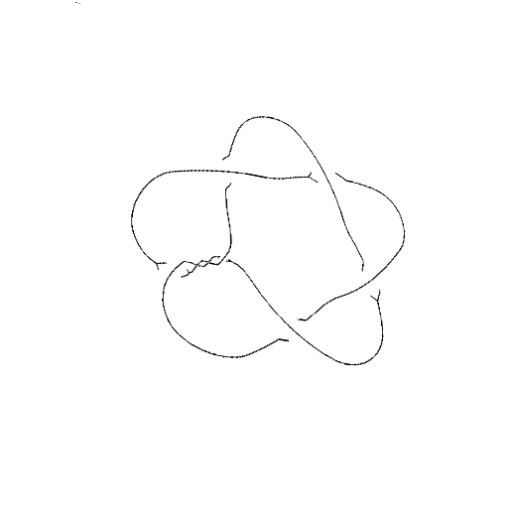
Crossing number: 8